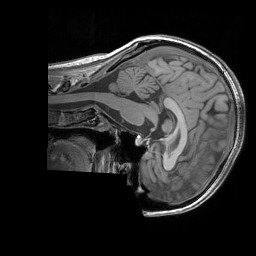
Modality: T1w
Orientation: sagittal
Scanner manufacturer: siemens
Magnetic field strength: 3 T
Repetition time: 1.83 s
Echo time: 0.00303 s